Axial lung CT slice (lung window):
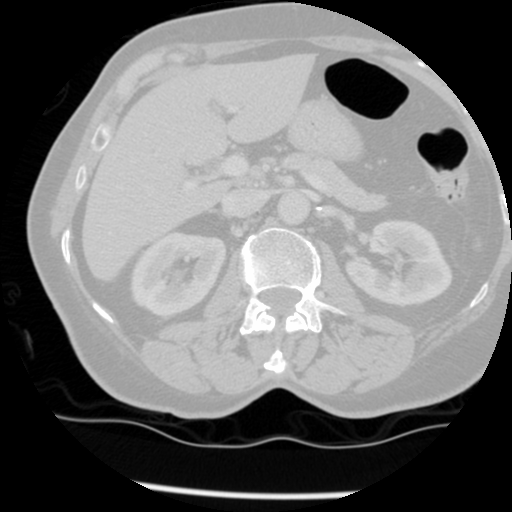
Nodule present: no